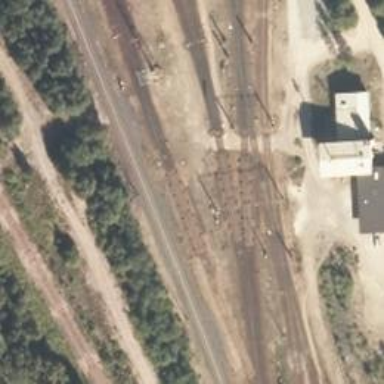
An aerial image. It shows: Railway signal.